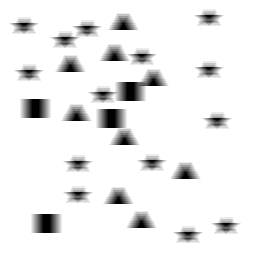
Squares: 4
Triangles: 9
Stars: 14
Total shapes: 27